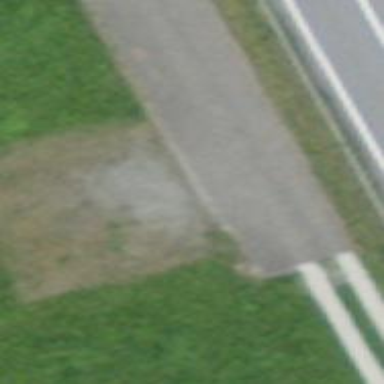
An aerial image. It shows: Charging station.